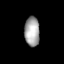
Tissue: lung
Cell type: Myeloid cells
Senescence score: 0.7031
Nuclear area (px): 436
Mean DAPI intensity: 164.725